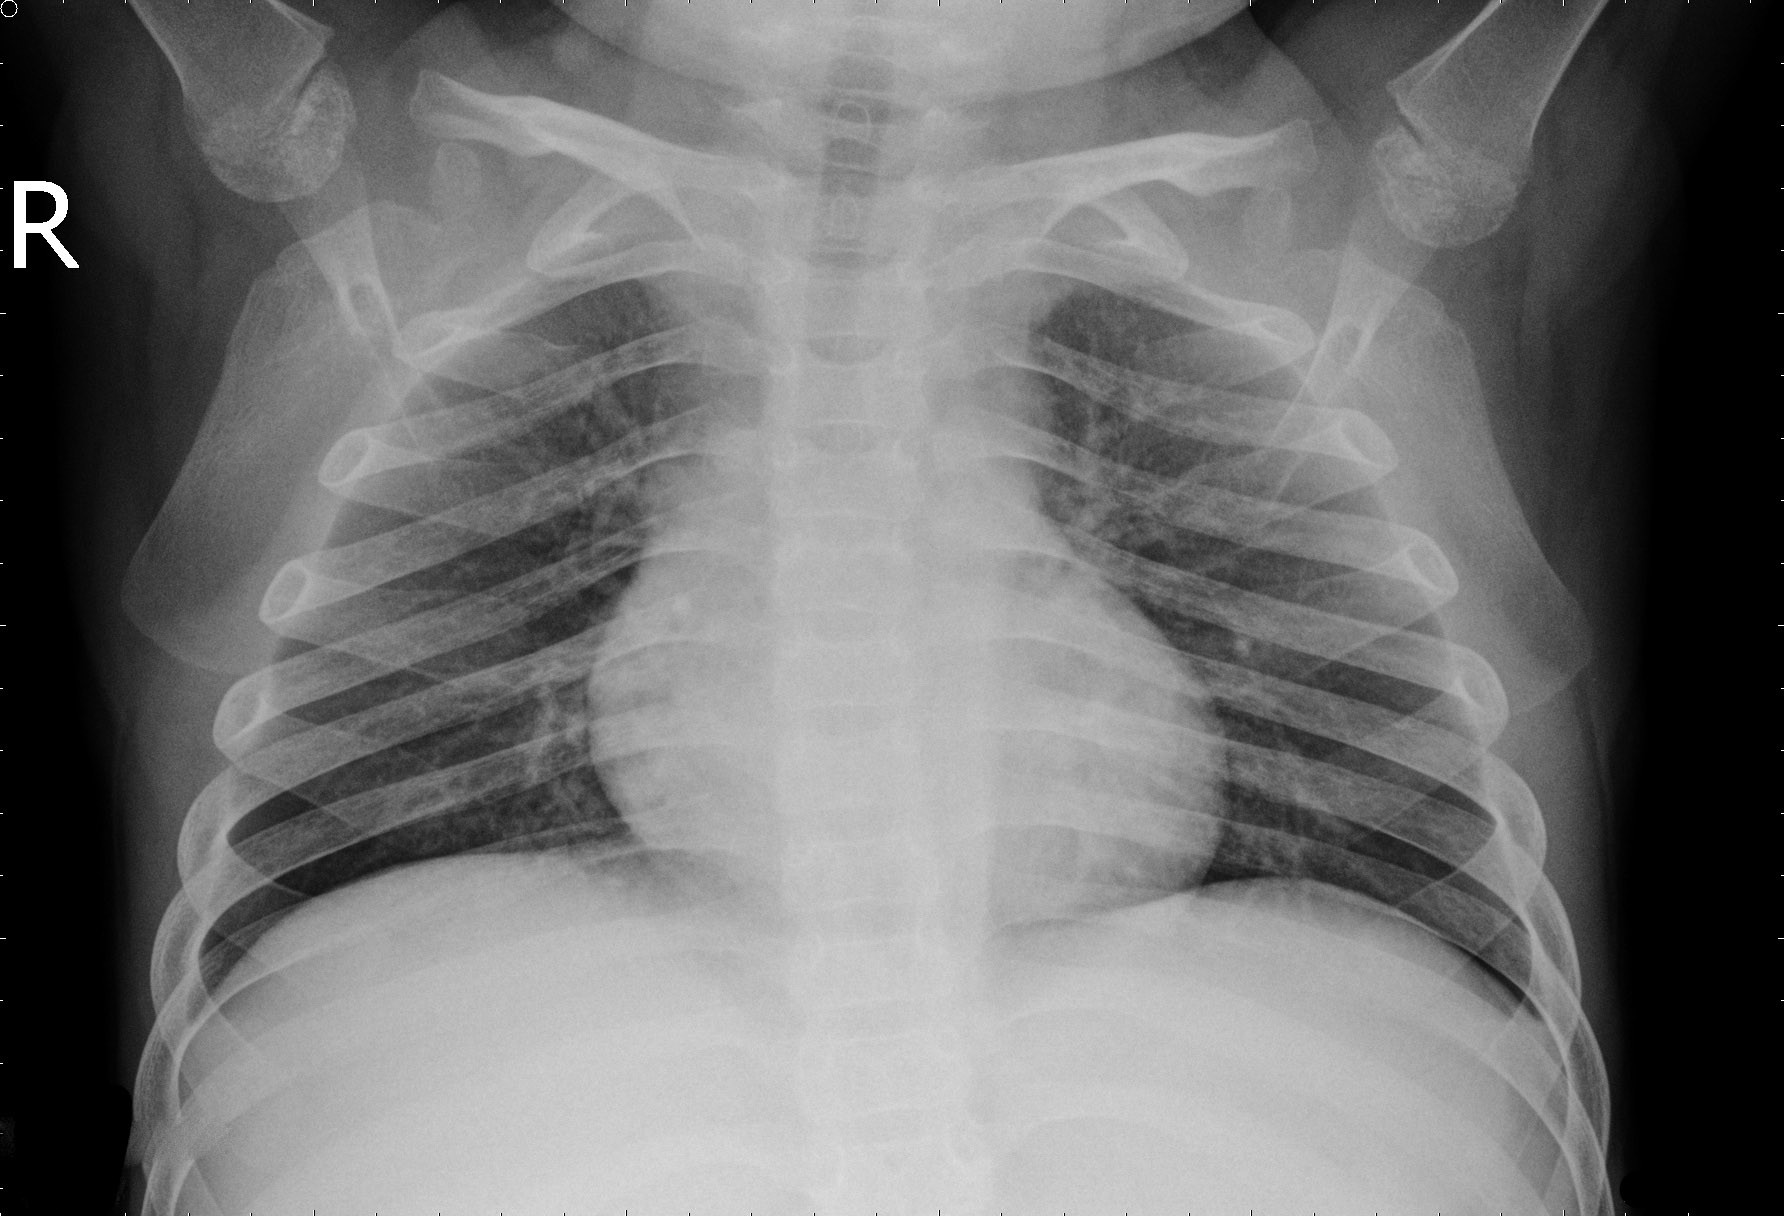
Diagnosis: NORMAL